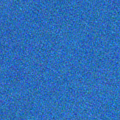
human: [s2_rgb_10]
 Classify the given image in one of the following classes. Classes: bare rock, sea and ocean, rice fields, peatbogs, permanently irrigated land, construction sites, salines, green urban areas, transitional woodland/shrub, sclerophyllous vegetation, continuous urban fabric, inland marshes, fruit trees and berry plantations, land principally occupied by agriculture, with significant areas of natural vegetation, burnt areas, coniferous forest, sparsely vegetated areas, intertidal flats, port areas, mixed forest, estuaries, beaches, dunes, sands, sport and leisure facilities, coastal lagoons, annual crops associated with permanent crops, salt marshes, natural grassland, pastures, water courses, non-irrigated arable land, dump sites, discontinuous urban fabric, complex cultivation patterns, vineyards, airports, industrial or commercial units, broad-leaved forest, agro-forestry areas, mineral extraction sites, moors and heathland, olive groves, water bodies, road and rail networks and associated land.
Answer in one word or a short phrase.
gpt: sea and ocean